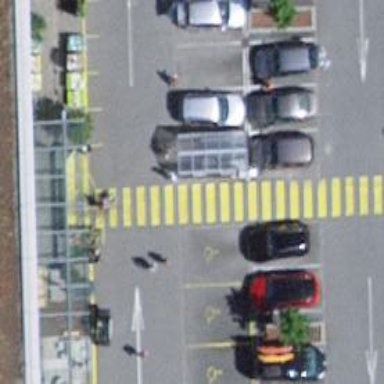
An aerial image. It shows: Uncontrolled zebra crossing.